Question: I have one Change Report Table which has two columns ChangedTime,FileName
Please consider this table has over 1000 records
Here I need to query all the changes based on following factors
'''
i) Interval (i.e-1mins )
ii) No of files
'''
It means when we have given Interval 1 min and No Of files 10.
If the the no of changed files more than 10 in any of the 1 minute interval, we need to get all the changed files exists in that 1 minute interval
Example:
'''
i) Consider we have 15 changes in the interval 11:52 to 11:53
ii)And consider we have 20 changes in the interval 12:58 to 12:59
'''
Now my expected results would be 35 records.
Thanks in advance.
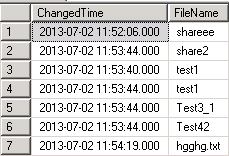
Answer: You need to aggregate by the interval and then do the count. Assuming that an interval starting at time 0 is ok, the following should work:
'''
declare @interval int = 1;
declare @limit int = 10;
select sum(cnt)
from (select count(*) as cnt
from t
group by DATEDIFF(minute, 0, ChangedTime)/@interval
) t
where cnt >= @limit;
'''
If you have another time in mind for when intervals should start, then substitute that for '0'.
EDIT:
For your particular query:
'''
select sum(ChangedTime)
from (select count(*) as ChangedTime
from [MyDB].[dbo].[Log_Table.in_PC]
group by DATEDIFF(minute, 0, ChangedTime)/@interval
) t
where ChangedTime >= @limit;
'''
You can't have a three part alias name on a subquery. 't' will do.